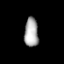
Tissue: prostate
Cell type: T cells
Senescence score: 0.7255
Nuclear area (px): 398
Mean DAPI intensity: 169.741